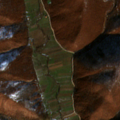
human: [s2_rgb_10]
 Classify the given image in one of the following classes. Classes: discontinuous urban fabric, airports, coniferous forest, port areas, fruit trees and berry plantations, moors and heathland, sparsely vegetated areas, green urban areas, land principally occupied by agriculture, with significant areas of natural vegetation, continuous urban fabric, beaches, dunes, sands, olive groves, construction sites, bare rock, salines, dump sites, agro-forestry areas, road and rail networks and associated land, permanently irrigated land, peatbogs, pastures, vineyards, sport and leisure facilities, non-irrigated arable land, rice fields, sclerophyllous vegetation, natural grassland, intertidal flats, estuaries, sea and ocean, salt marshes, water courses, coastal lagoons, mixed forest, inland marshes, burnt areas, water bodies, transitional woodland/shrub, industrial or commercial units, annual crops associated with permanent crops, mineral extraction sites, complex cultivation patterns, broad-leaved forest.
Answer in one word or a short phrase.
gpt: complex cultivation patterns, broad-leaved forest